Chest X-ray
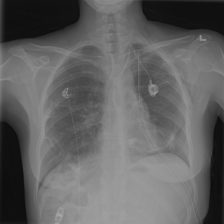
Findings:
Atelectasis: negative
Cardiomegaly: negative
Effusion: negative
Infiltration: negative
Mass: negative
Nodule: negative
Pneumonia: negative
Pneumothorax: positive
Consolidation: negative
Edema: negative
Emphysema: negative
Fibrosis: negative
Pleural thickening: negative
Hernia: negative